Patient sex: M
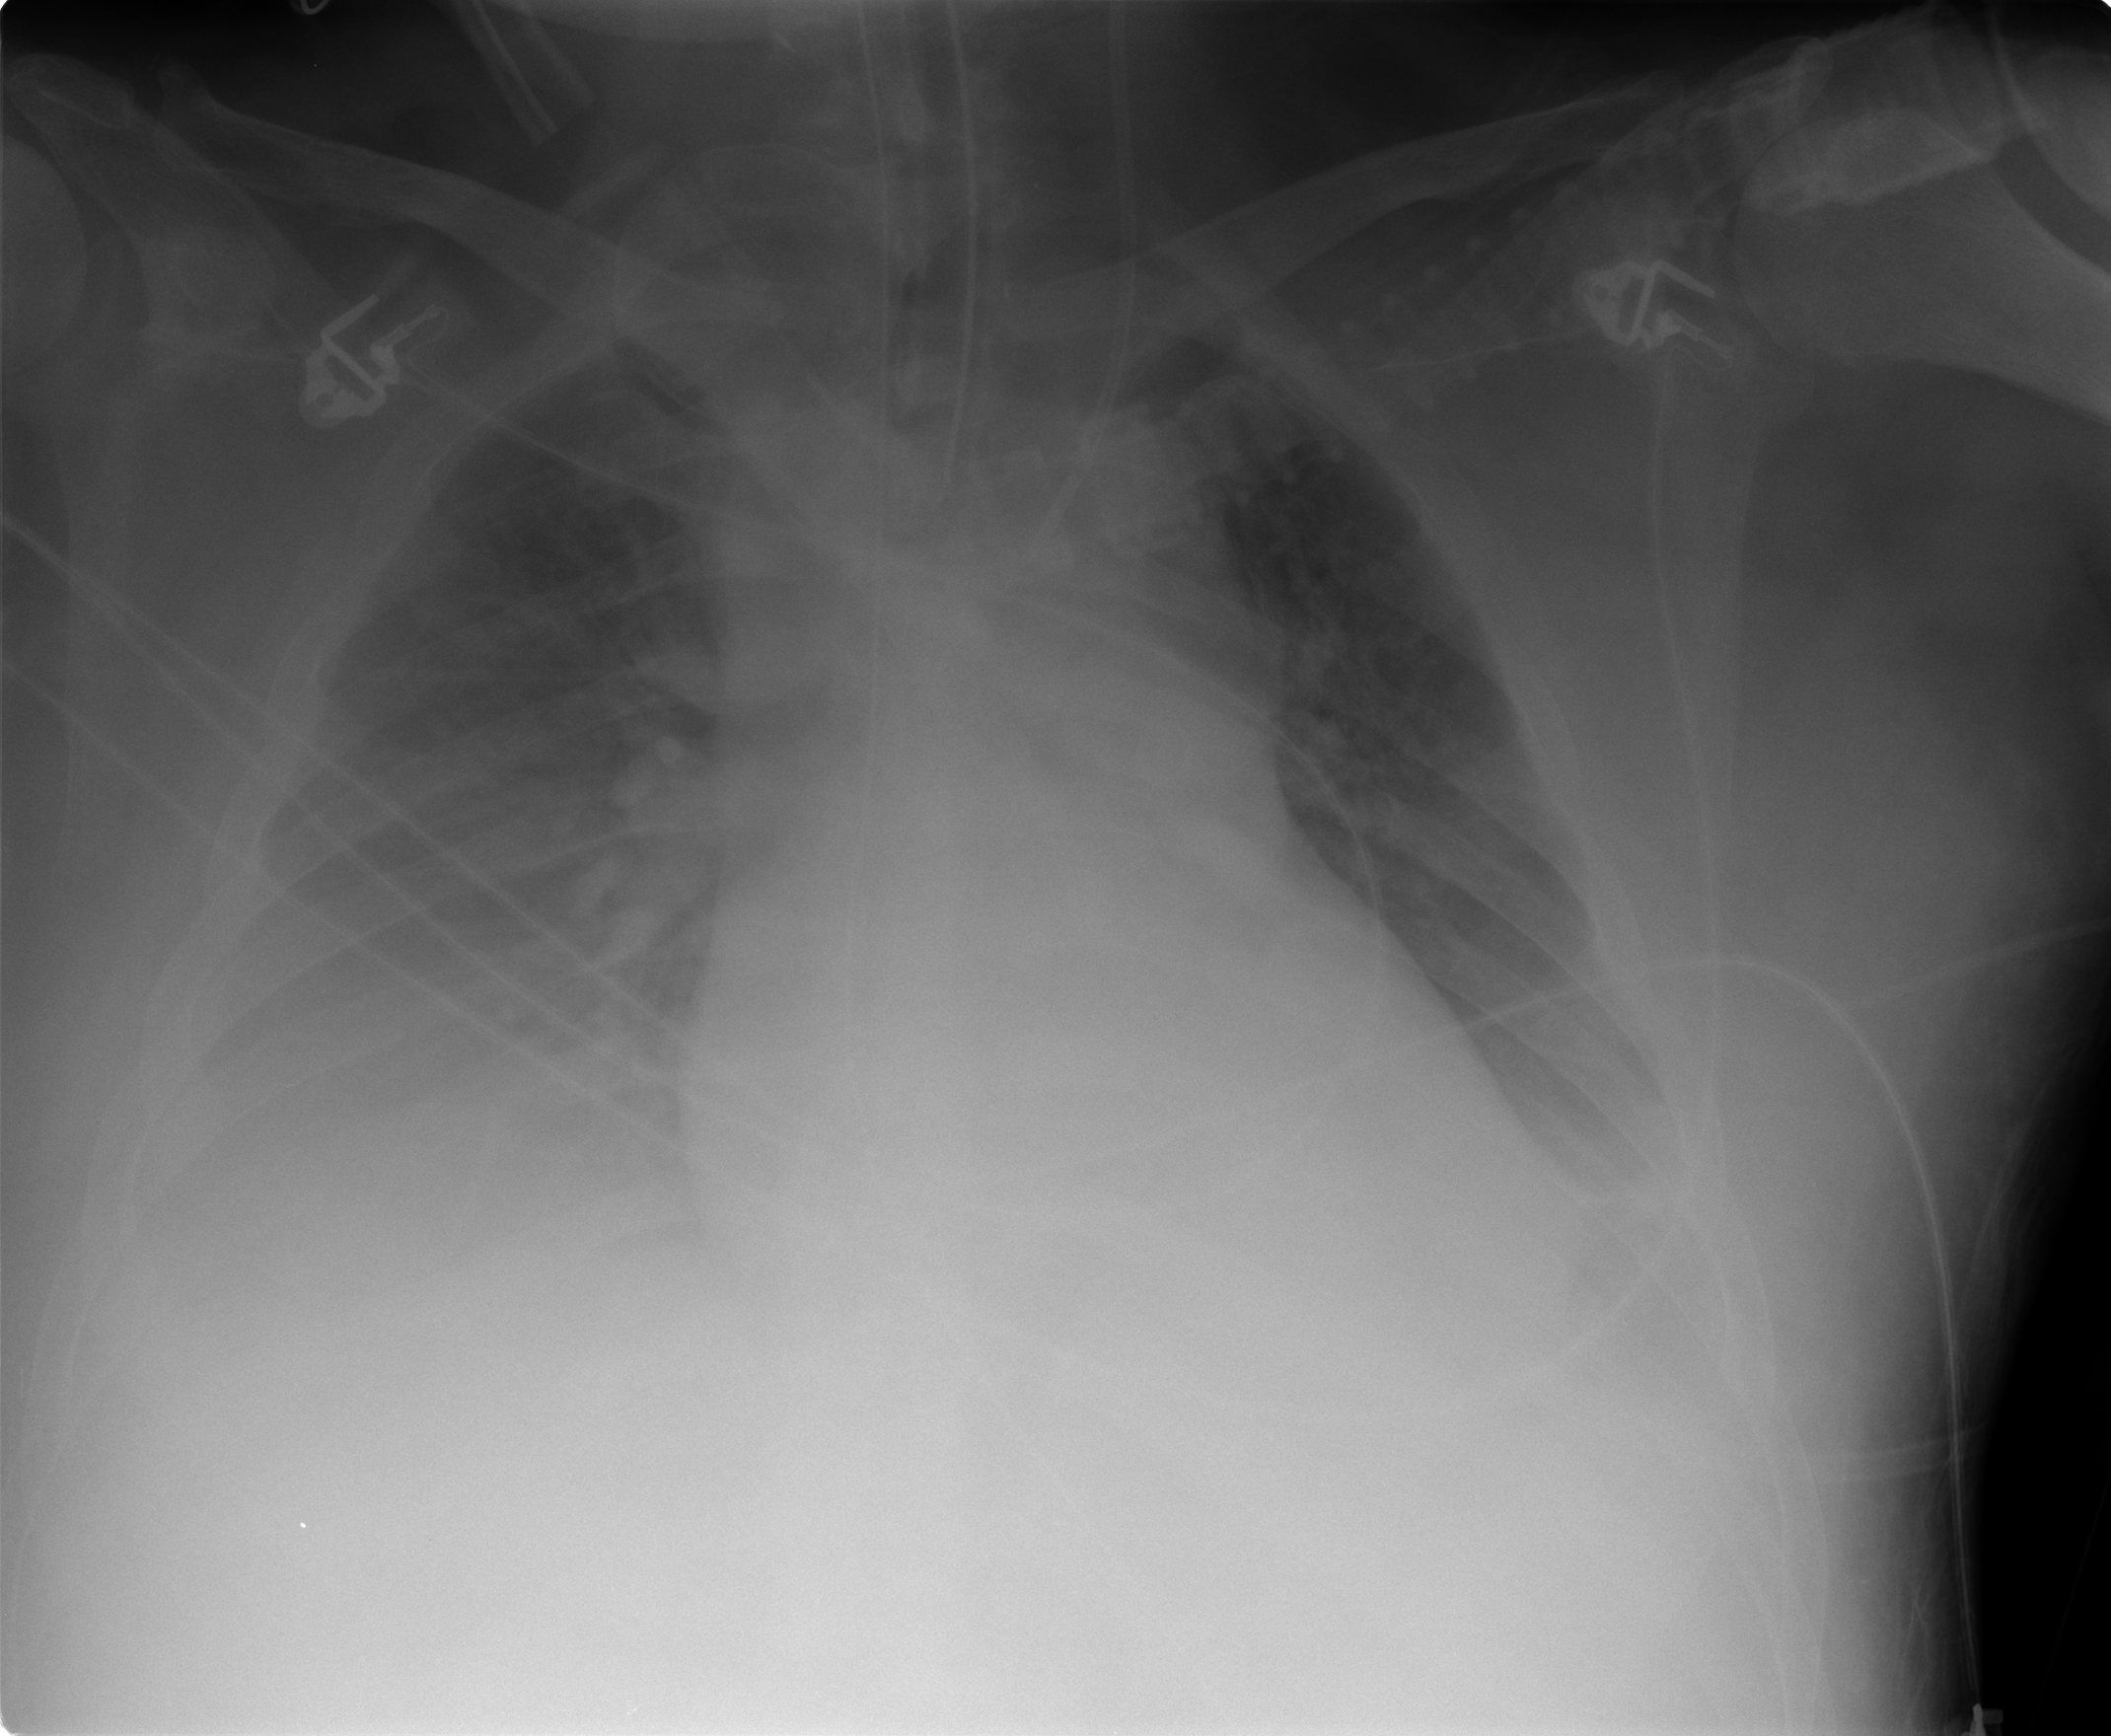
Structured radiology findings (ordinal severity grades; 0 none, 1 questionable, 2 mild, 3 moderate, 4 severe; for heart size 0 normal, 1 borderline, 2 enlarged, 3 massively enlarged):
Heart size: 2
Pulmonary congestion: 2
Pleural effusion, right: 3
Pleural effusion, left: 2
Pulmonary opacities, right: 2
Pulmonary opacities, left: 2
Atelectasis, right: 2
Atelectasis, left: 2